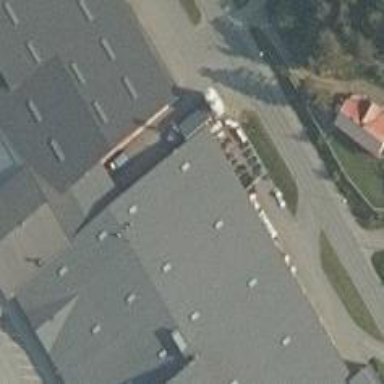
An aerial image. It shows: Supermarket.